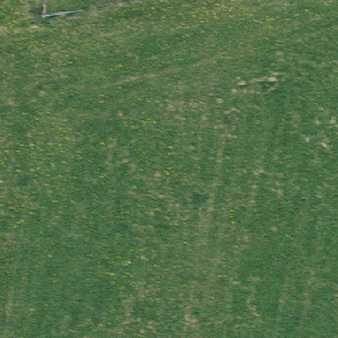
Label: other